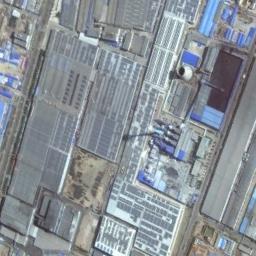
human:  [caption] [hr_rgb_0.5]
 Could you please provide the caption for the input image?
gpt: The roofs of industrial buildings are mostly blue .

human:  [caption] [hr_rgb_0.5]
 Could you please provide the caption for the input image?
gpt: Neatly planned factories and roads in an industrial area with chimneys, Cooling towers and coal yards .

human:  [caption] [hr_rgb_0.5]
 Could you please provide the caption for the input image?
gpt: There are many houses in the industrial area .

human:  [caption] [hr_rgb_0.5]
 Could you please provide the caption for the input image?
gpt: The industrial area has lots of neatly arranged workshops of different sizes .

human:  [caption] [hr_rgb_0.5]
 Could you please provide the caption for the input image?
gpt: There are many gray buildings and some blue buildings on the industrial area .